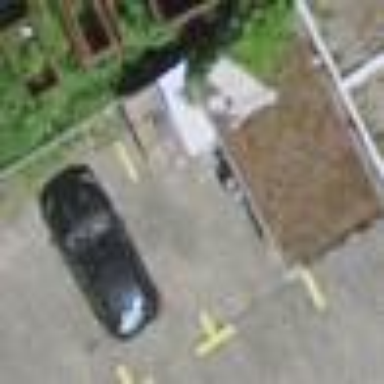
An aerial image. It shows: Garage.